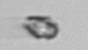
Label: Heterocapsa_rotundata